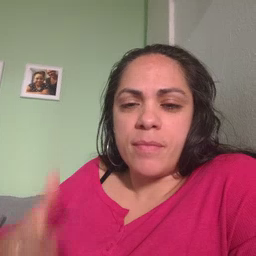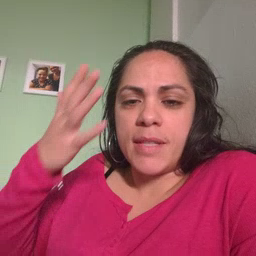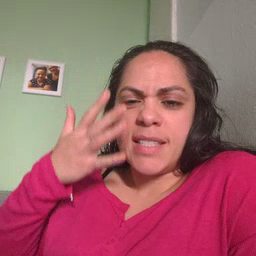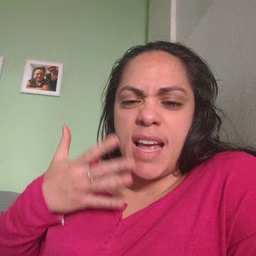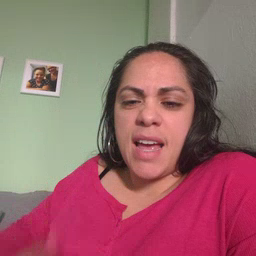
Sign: sad